Question: I have been trying to compile 'Tesseract 3.03 rc1' these days. I have tried 'Cygwin', 'MinGW+MSYS', 'MSYS2+MinGW-w64'. And now I am using the 'Xubuntu 15.04'.
The '3.03 rc1' source is downloaded from <URL>.
I have successfully compiled the 'tesseract' with 'make install'.
But when I trying to compile the training tools with 'make training', I see the following error:

Anyone could shed some light on this?? I am kind of out of clue now.
(BTW, I see someone mentioned the 'tesseract 3.04'. But I can only find the '3.03 rc1' at <URL>
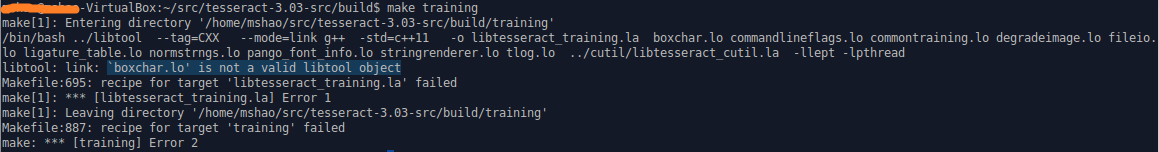
Answer: I followed this <URL> and turn to compile 'tesseract 3.03.03', it compiles OK so far. I will continue update my progress.